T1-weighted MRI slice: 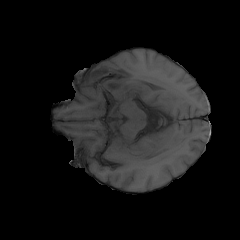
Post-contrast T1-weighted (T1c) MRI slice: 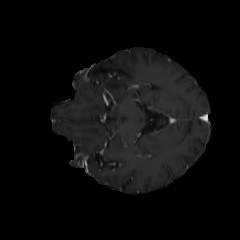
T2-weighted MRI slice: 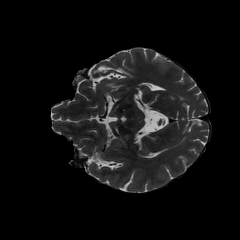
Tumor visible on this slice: no